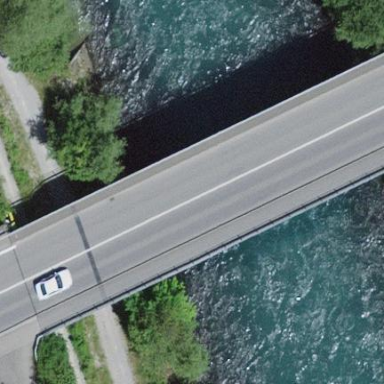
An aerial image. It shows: Man-made bridge.